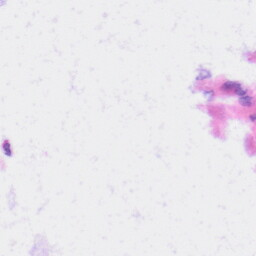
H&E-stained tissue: Liver